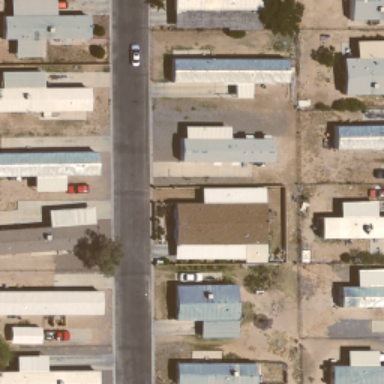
Many mobile homes arranged in lines in the mobile home park .